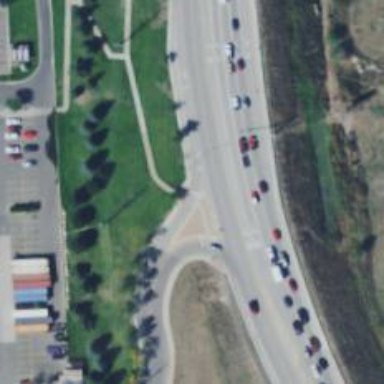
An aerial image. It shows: Trunk highway.